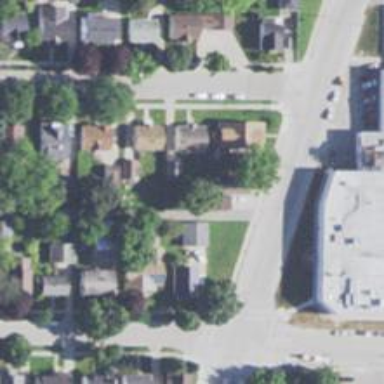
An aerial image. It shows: Alleyway designated as service road.